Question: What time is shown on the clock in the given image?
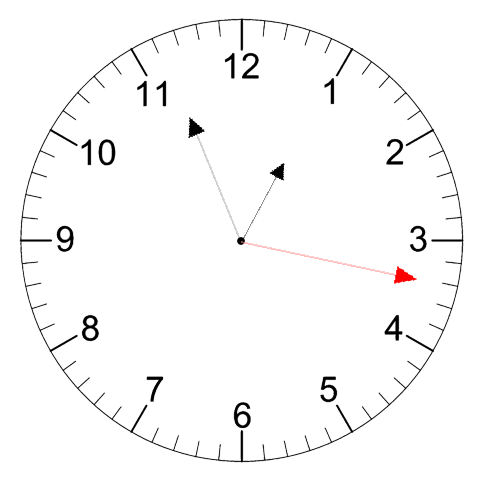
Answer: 12:56:17